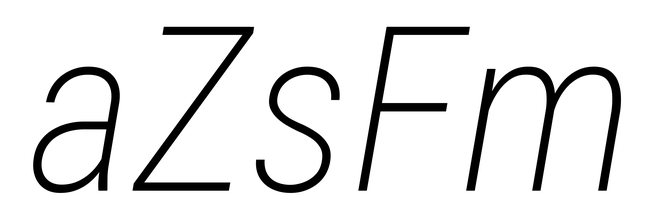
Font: Roboto-Italic_Condensed_ExtraLight_Italic